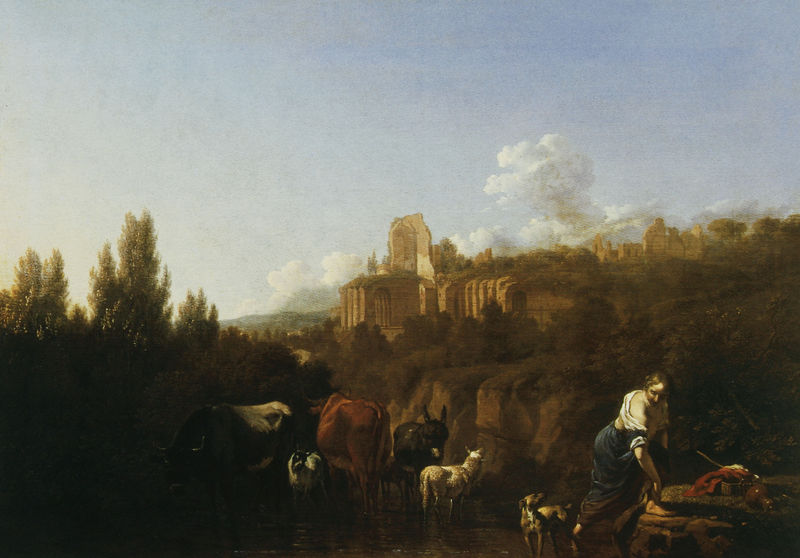
Titel: Wassertränke
Künstler: Karel Dujardin
Standort: St. Petersburg
Institution: Schloss Pawlowsk
Schlagwörter: baum, blau, dunkel, felsen, fuß, gemälde, himmel, schatten, wasser, wolken, bäume, landschaft, ocker, see, stadt, braun, frau, hell, kleid, licht, weiss, blick, gebäude, hund, rot, schloss, tiere, tuch, wolke, malerei, trinken, barock, weit, bild, öl, bach, ferne, häuser, kühe, natur, weite, wolen, büsche, kirche, rauch, sträucher, mantel, realismus, tal, wald, esel, krug, hintern, naturalismus, bäuerin, berge, fels, dorf, herde, kuh, rind, rundbogen, romantik, bad, waschen, ruine, rinder, schaf, burg, kunst, maultier, muli, sehnsucht, tränke, schafe, bulle, ochse, stier, hirte, hirtin, schaaf, ziege, verfallen, pastorale, zerfallen, kälber, sennerin, mit, schlss, iege, sittengemälde, frau kuh